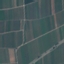
Land use / land cover: PermanentCrop